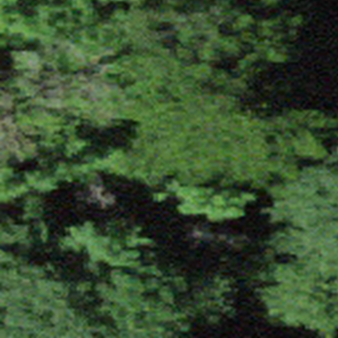
Label: other